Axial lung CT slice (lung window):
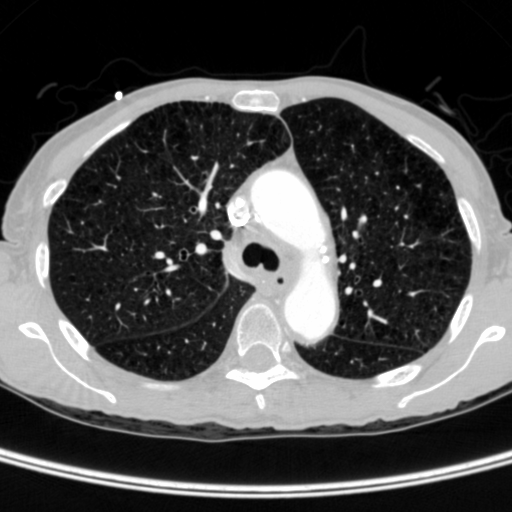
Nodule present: no